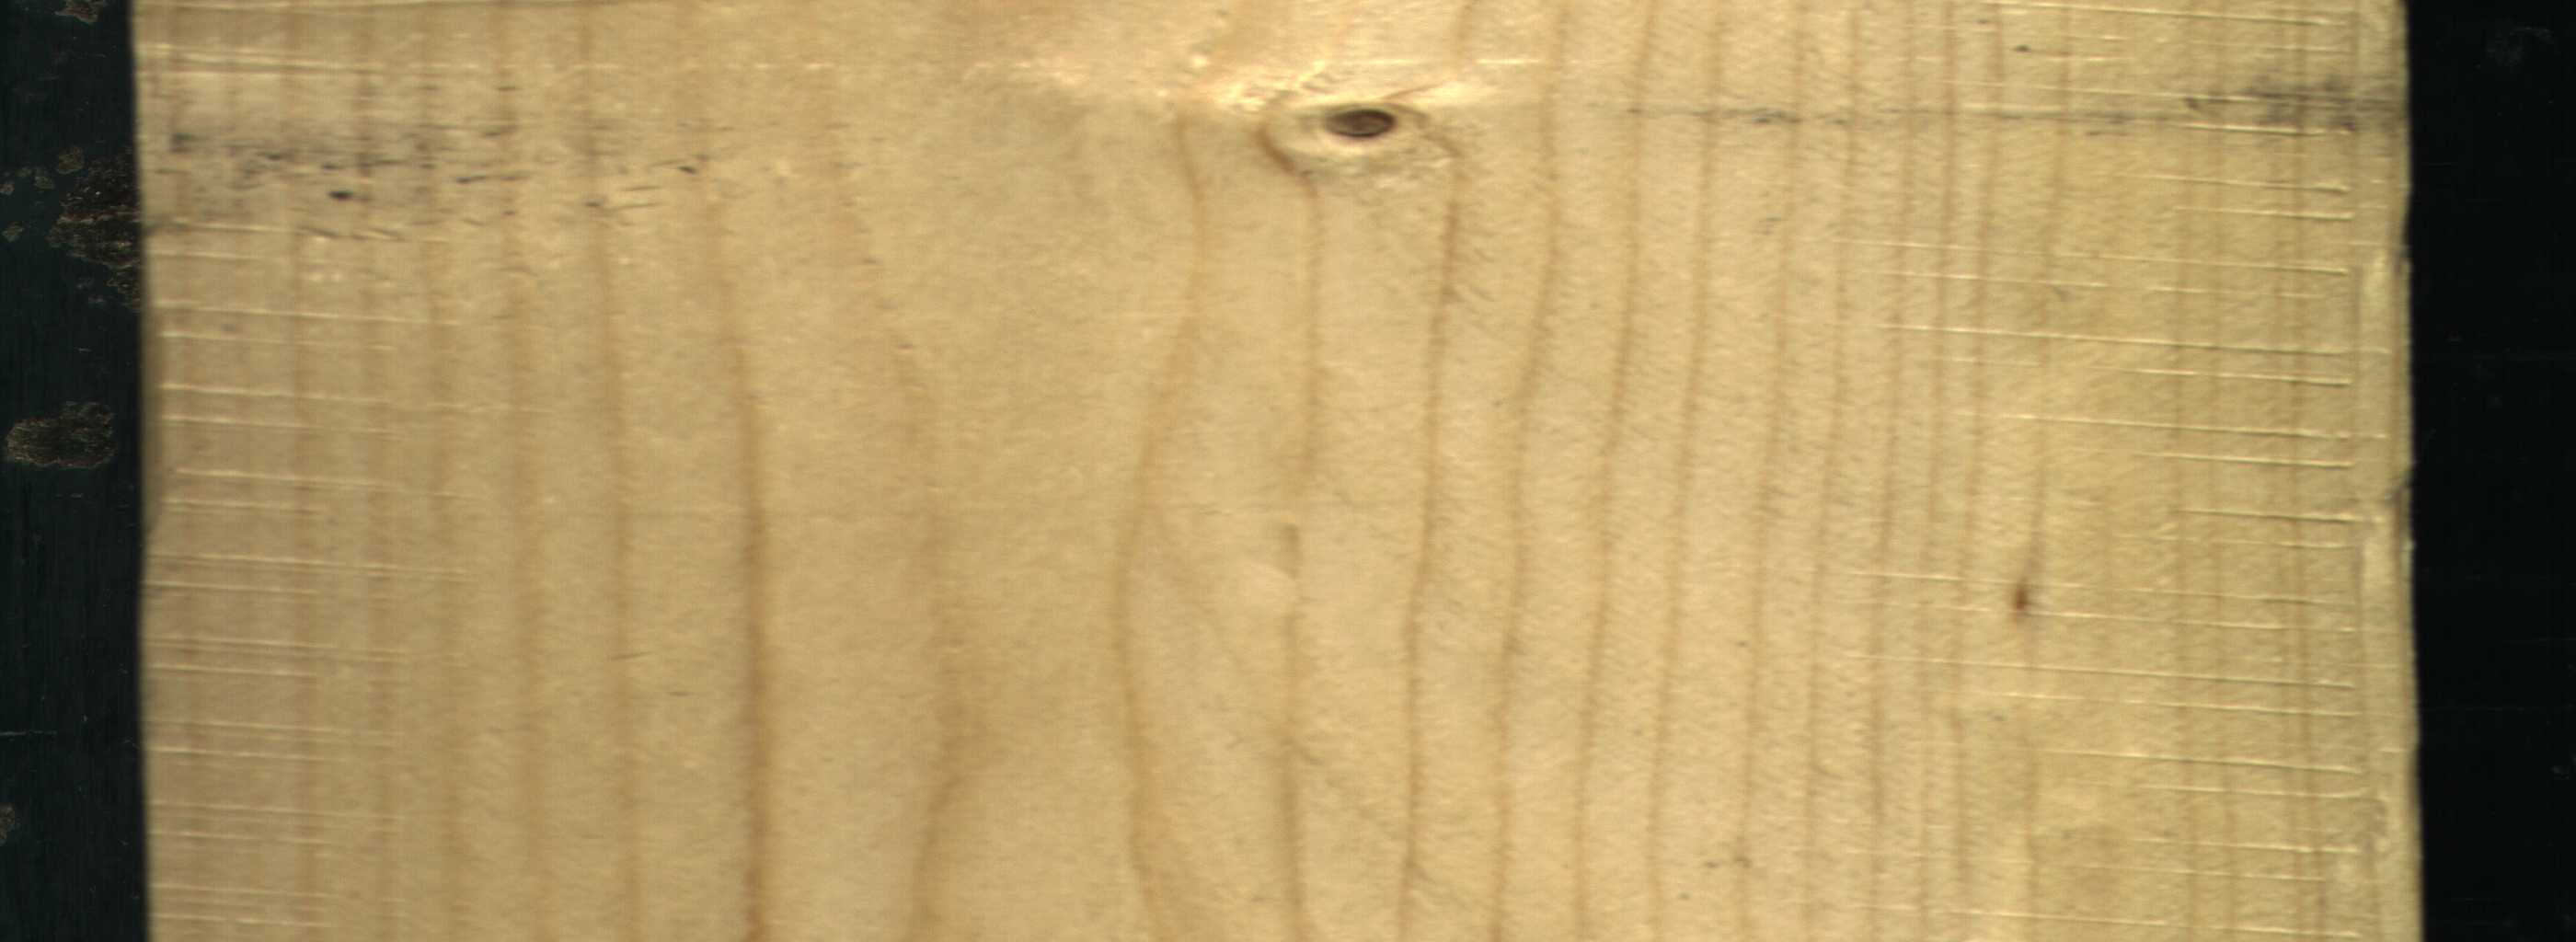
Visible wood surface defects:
Dead_Knot